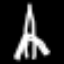
Label: The Eiffel Tower